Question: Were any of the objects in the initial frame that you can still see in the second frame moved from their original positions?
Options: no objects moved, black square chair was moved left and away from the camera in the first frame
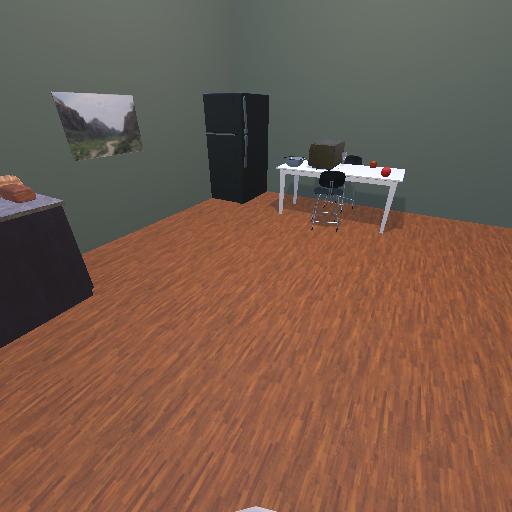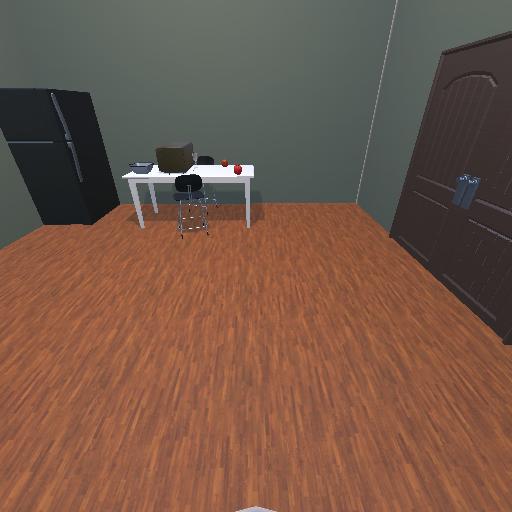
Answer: no objects moved